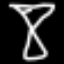
Label: hourglass